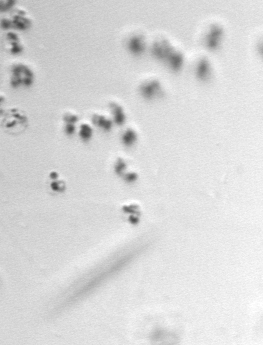
Label: Phaeocystis